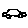
Label: car